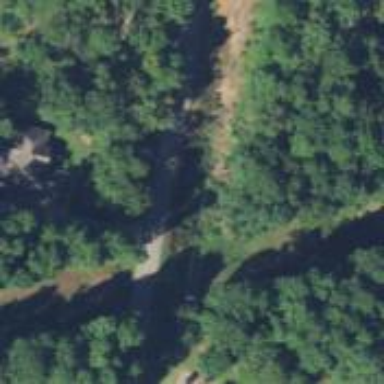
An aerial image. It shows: Culvert tunnel.